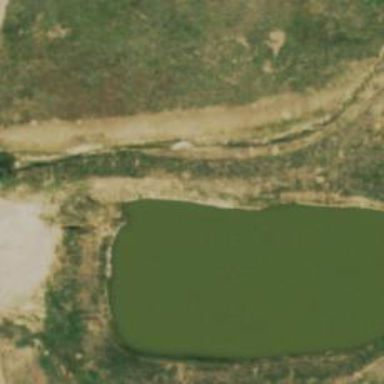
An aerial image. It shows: Small pond formed by natural water.